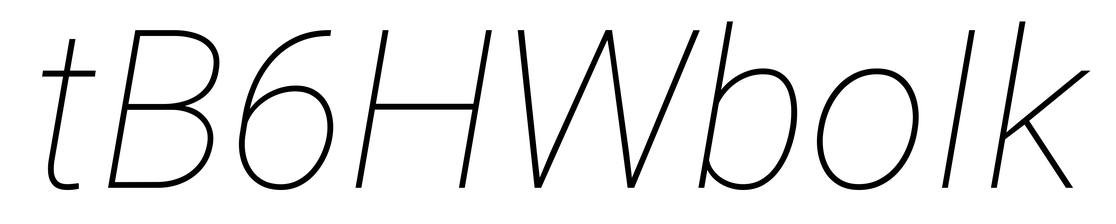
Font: Roboto-Italic_Thin_Italic